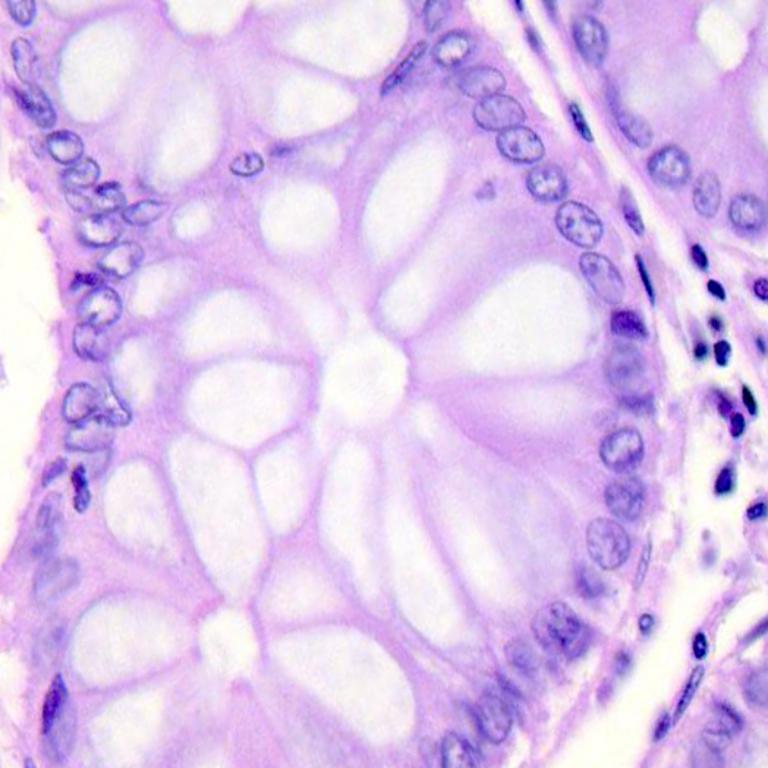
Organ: colon
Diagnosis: benign